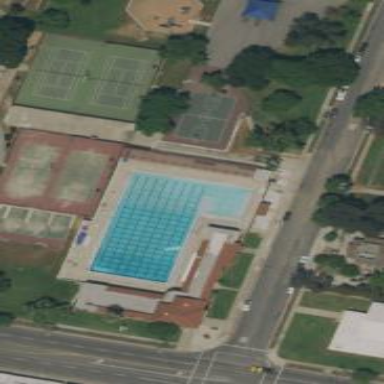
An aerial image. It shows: Swimming pool located in leisure land.